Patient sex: M
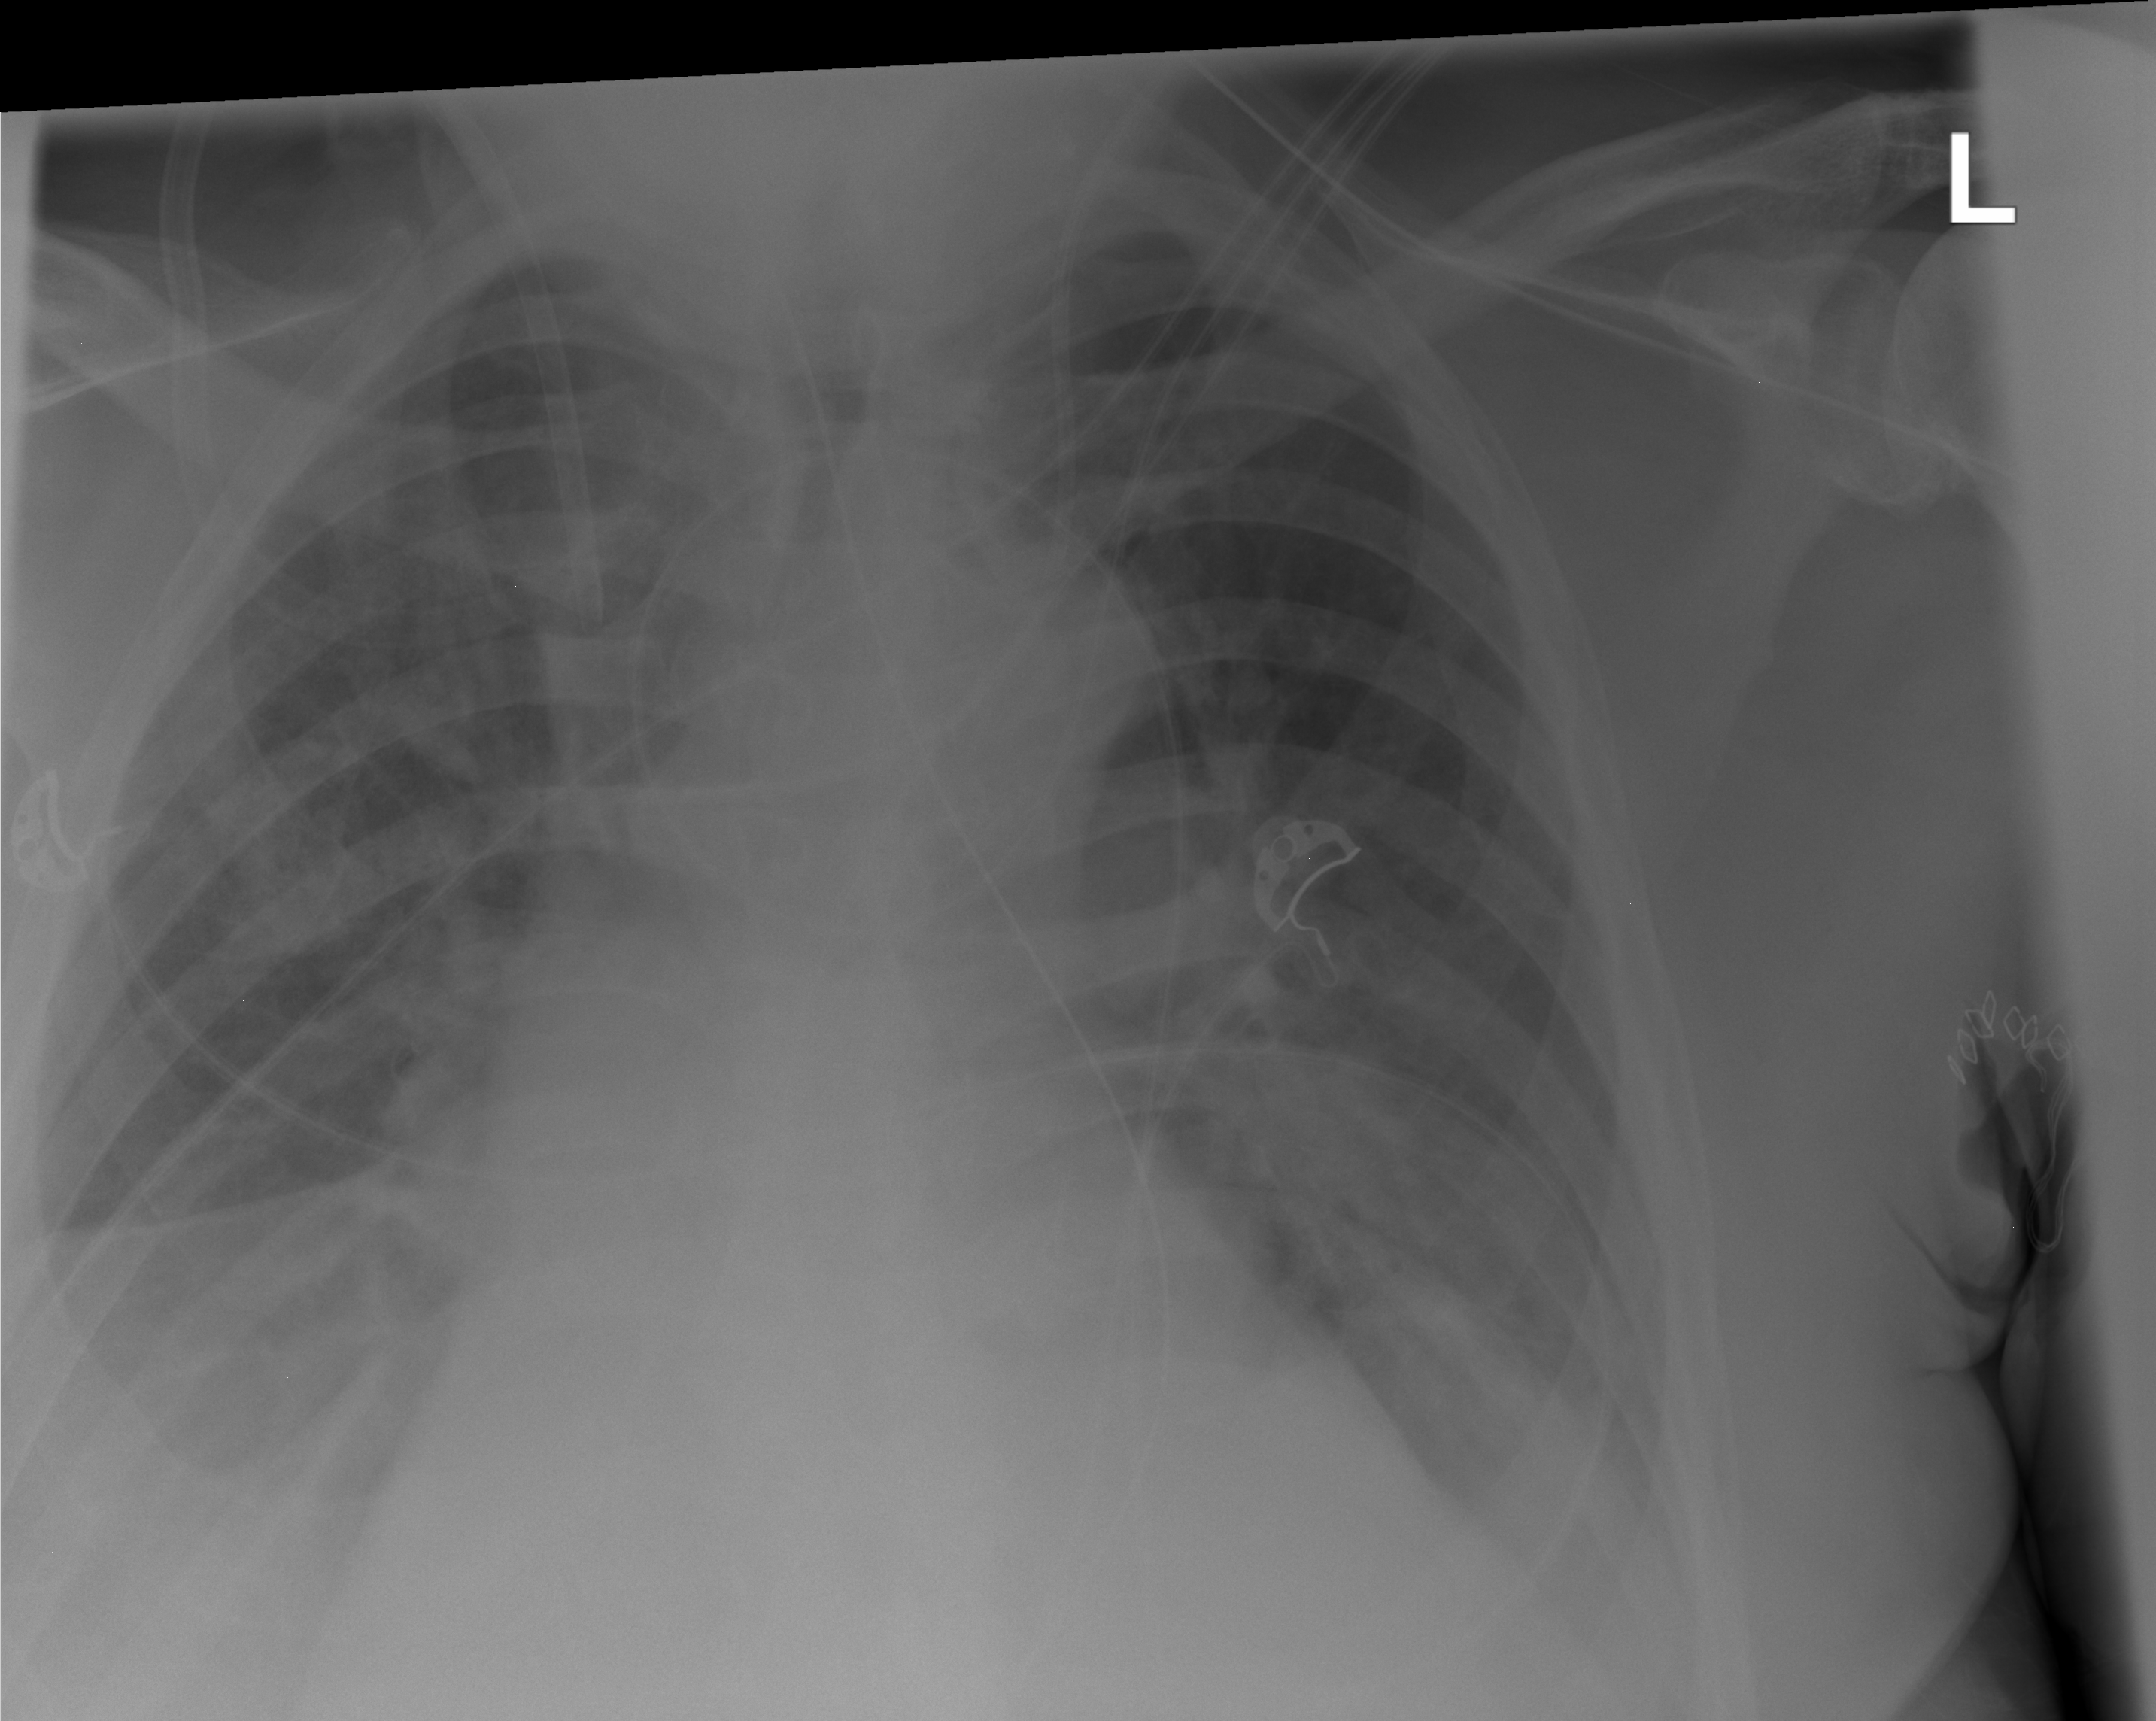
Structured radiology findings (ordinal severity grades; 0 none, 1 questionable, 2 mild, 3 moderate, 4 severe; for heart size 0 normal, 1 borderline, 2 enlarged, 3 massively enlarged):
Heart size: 2
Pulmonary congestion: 1
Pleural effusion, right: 2
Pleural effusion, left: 2
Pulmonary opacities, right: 0
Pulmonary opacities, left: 0
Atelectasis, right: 2
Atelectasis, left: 2